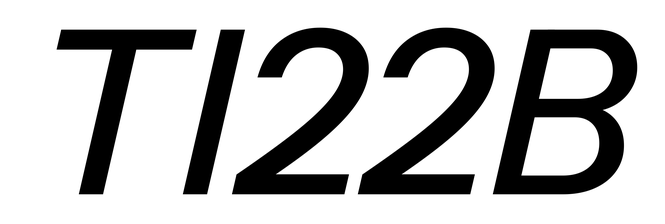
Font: InstrumentSans-Italic_Medium_Italic